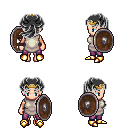
a pixel art fantasy rpg character, female body template, human, light skin, white tunic, magenta pants, gray princess hairstyle, gold tiara, gold boots, shield, four views (front, back, left, right), 2x2 character sprite sheet, small pixel art, hard edges, no anti-aliasing